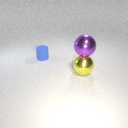
small blue rubber cylinder to the left of large yellow metal sphere